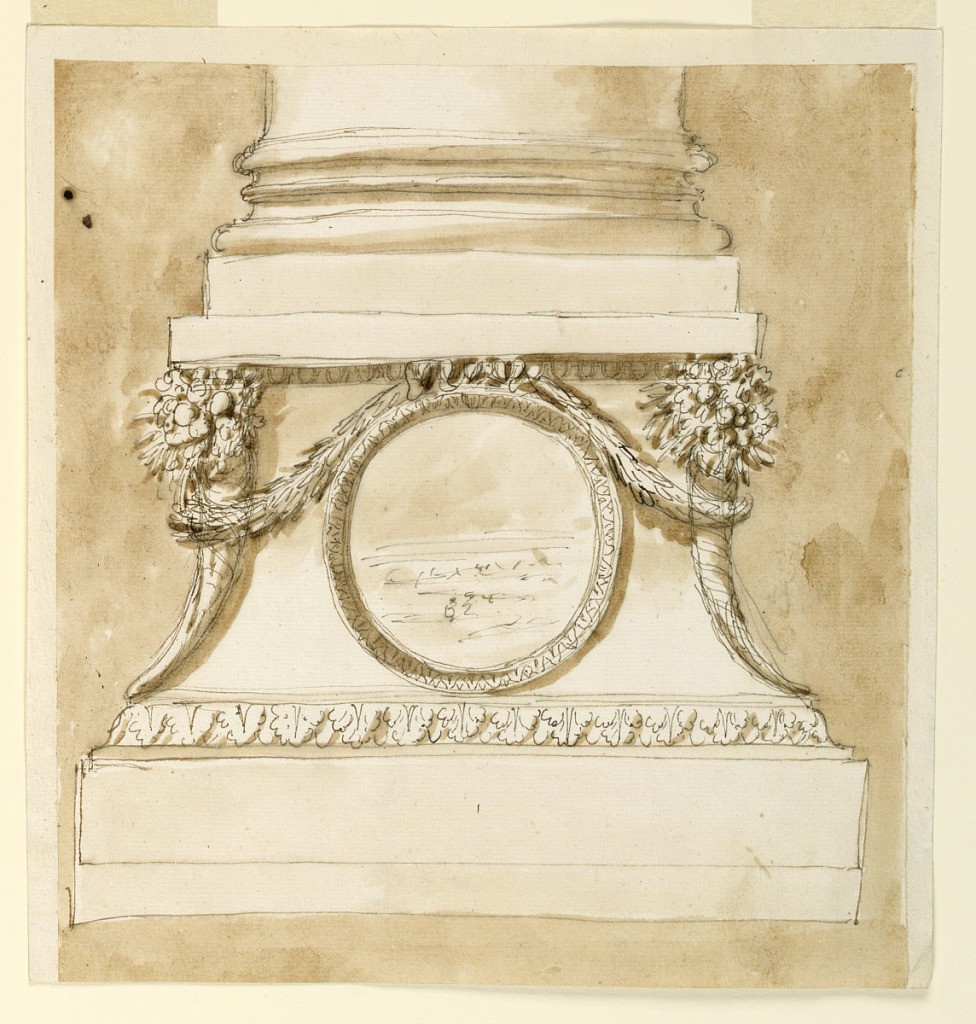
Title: Pedestal of a column
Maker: Giuseppe Barberi, Italian, 1746–1809
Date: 1780–1790
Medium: Pen and brown ink, brush and brown wash on off-white laid paper, lined
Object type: Drawing
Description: The main frieze is concave and has in the center a circular medallion. From it hang festoons which decorate the cornucopias at the corners. Usual background.